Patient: sex F, age 63
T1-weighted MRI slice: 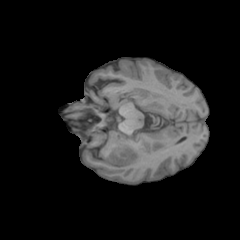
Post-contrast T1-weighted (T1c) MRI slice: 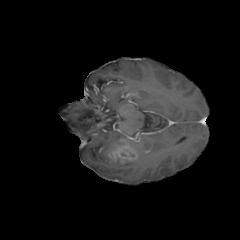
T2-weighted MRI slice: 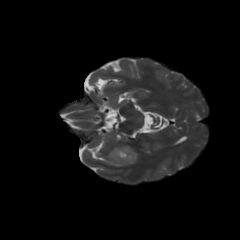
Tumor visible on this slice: yes
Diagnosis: Glioblastoma, IDH-wildtype
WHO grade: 4